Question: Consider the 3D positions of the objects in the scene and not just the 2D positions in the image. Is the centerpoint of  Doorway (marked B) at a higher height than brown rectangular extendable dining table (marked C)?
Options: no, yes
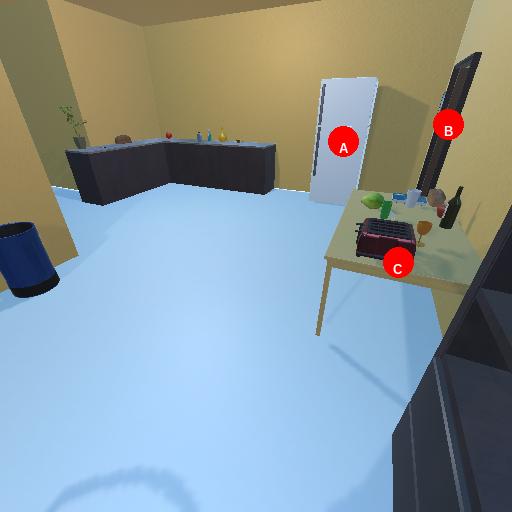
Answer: no